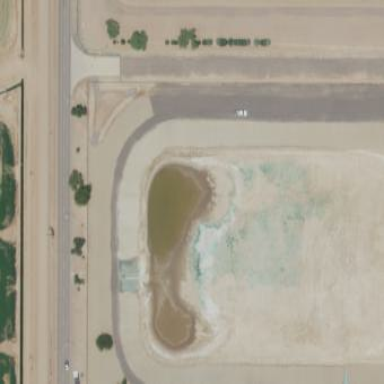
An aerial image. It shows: Detention basin filled with water.